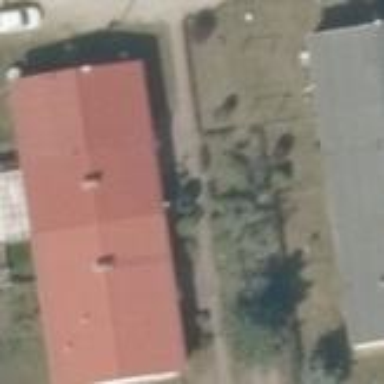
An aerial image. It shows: Residential building.